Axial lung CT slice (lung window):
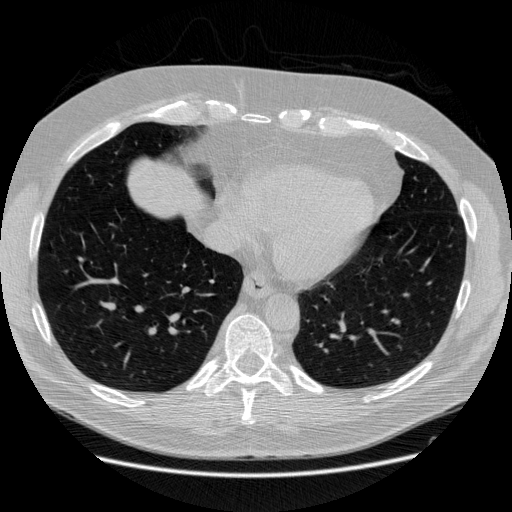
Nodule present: no